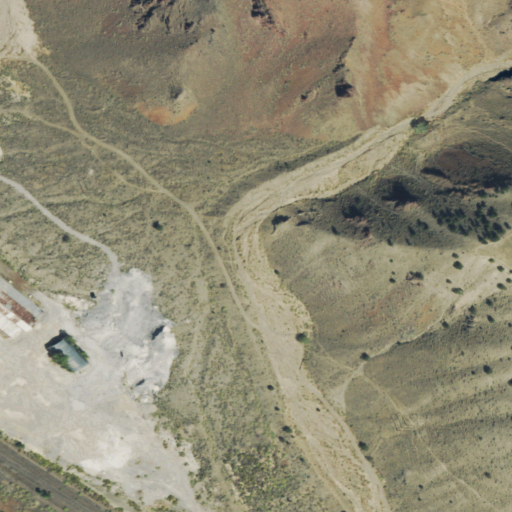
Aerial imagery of valley in Colorado named Cottonwood Gulch containing shrub, barren land, high intensity development, evergreen forest, medium intensity development, and woody wetlands